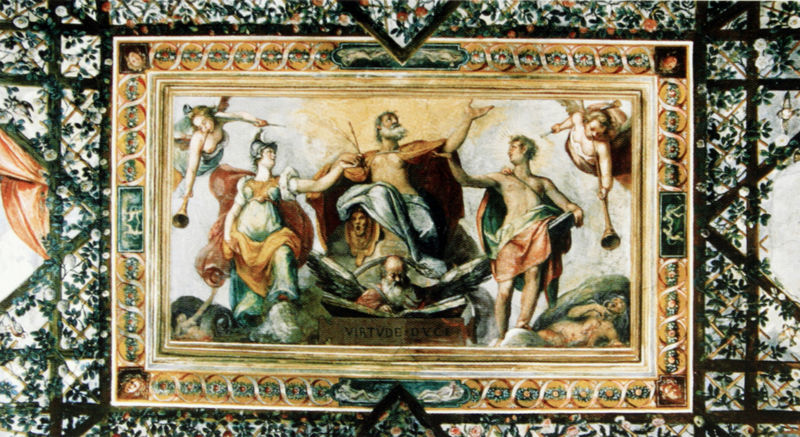
Titel: Apotheose des Künstlers
Künstler: Federico Zuccari
Standort: Rom
Institution: Palazzo Zuccari
Schlagwörter: akt, blau, feder, flügel, gemälde, gott, hand, himmel, mann, nackt, umhang, weiß, frauen, gelb, grün, ocker, blumen, braun, bunt, busen, frau, grau, licht, marmor, männer, schwarz, szene, rot, beige, muster, ornament, bart, wand, arme, bibel, rahmen, tot, gesten, sonne, gewand, gold, decke, tugend, engel, ranken, brüste, farbig, schrift, rahmung, farbe, figuren, angst, querformat, dekoration, inschrift, floral, ornamente, verzierung, foto, fotografie, photographie, paradies, schild, buch, eckig, schweben, text, kreise, helm, allegorie, göttin, rüstung, photo, götter, zeus, griechisch, mythos, posaunen, löwe, gesandte, heilige, trompeten, deckengemälde, fresko, hermes, fanfare, jupiter, posaune, putten, wandbild, spiralen, vorlesen, mäander, athen, klassisch, umhand, einrahmung, apotheose, trompete, himmlisch, unschaft, deckenbild, virtus, inschirft, merkus, humhang, chronos himmel götter mosaik, buch des lebens, himmel gott, virtude